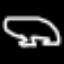
Label: frog